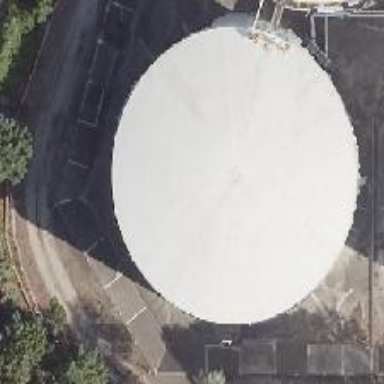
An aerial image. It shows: Storage tank created as man-made structure.